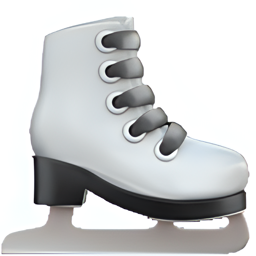
Name: ice skate
Emoji: ⛸
Group: Activities
Sub-group: sport